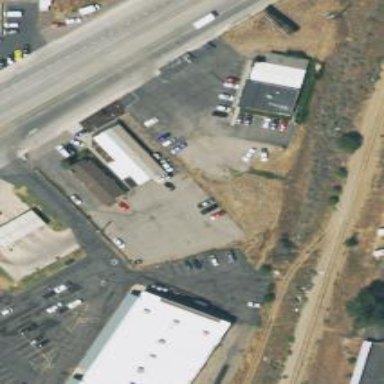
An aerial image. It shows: Car rental service.